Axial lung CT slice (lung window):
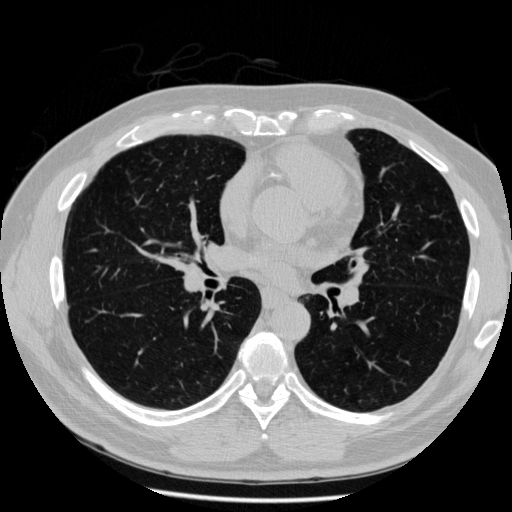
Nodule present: no